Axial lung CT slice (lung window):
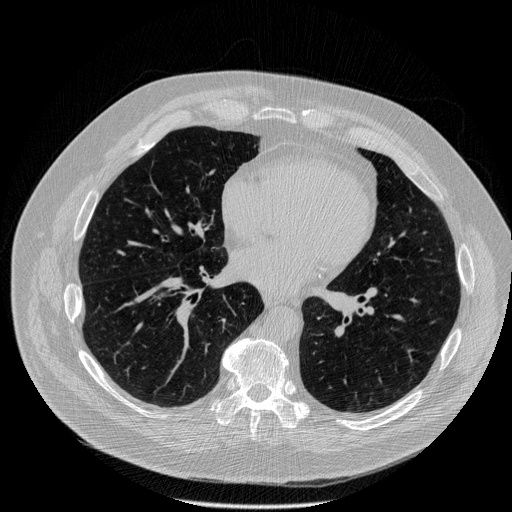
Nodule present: no